Question: I'm trying to do a custom gallery with images shown in fullscreen mode and be able to swipe between different images with Previous Next buttons and with fingers.So for now I did the part with changing images with fingers,but I had to redesign my xml file and the whole structure and logic of my code and I need a little help or suggestions of how to add the new stuff.So the old code which I was using to swipe images with fingers was like this :
'''
this.requestWindowFeature(Window.FEATURE_NO_TITLE);
this.getWindow().setFlags(WindowManager.LayoutParams.FLAG_FULLSCREEN,WindowManager.LayoutParams.FLAG_FULLSCREEN);
HorizontalPager realViewSwitcher = new HorizontalPager(getApplicationContext());
ImageView img1 = new ImageView(getApplicationContext());
ImageView img2 = new ImageView(getApplicationContext());
ImageView img3 = new ImageView(getApplicationContext());
ImageView img4 = new ImageView(getApplicationContext());
ImageView img5 = new ImageView(getApplicationContext());
ImageView img6 = new ImageView(getApplicationContext());
img1.setImageResource(R.drawable.one);
img2.setImageResource(R.drawable.two);
img3.setImageResource(R.drawable.three);
img4.setImageResource(R.drawable.four);
img5.setImageResource(R.drawable.five);
img6.setImageResource(R.drawable.six);
realViewSwitcher.addView(img1);
realViewSwitcher.addView(img2);
realViewSwitcher.addView(img3);
realViewSwitcher.addView(img4);
realViewSwitcher.addView(img5);
realViewSwitcher.addView(img6);
setContentView(realViewSwitcher);
'''
And this code shows the image in fullscreen mode and I can swipe between them.Now I need to do something like this :

I want to be able to swipe images with buttons and finger.And my second question is how can I hide the bar in top (Back,Galler,Info) and the bar in bottom (Previous,Next) and show the image in Fullscreen mode and still be able to swipe images only with fingers.
Here is how my xml file looks :
'''
<?xml version="1.0" encoding="utf-8"?>
<RelativeLayout
xmlns:android="http://schemas.android.com/apk/res/android"
android:orientation="vertical"
android:layout_width="fill_parent"
android:layout_height="fill_parent" >
<ImageView
android:id="@+id/single_card"
android:src="@drawable/one"
android:layout_width="fill_parent"
android:layout_height="wrap_content" />
<RelativeLayout
android:id="@+id/actionbar"
android:layout_width="fill_parent"
android:layout_height="wrap_content"
android:background="#000000"
android:orientation="horizontal"
android:layout_gravity="center"
android:padding="10dp"
android:layout_alignParentTop="true" >
<Button
android:id="@+id/back_button"
android:text="Back"
android:layout_width="wrap_content"
android:layout_height="wrap_content"
android:layout_alignParentLeft="true"
android:background="#333333"
android:layout_centerVertical="true"
android:textSize="13dp"
android:textColor="#ffffff"
android:paddingLeft="10dp"
android:paddingRight="10dp"
android:paddingTop="5dp"
android:paddingBottom="5dp" />
<TextView
android:text="Gallery"
android:textStyle="bold"
android:textSize="15dp"
android:textColor="#FFFFFF"
android:id="@+id/single_msg_title"
android:layout_width="wrap_content"
android:layout_height="wrap_content"
android:layout_centerInParent="true"/>
<Button
android:id="@+id/info_button"
android:text="Info"
android:layout_width="wrap_content"
android:layout_height="wrap_content"
android:layout_alignParentRight="true"
android:background="#333333"
android:layout_centerVertical="true"
android:textSize="13dp"
android:textColor="#ffffff"
android:paddingLeft="10dp"
android:paddingRight="10dp"
android:paddingTop="5dp"
android:paddingBottom="5dp" />
</RelativeLayout>
<RelativeLayout
android:id="@+id/content"
android:layout_width="fill_parent"
android:layout_height="50dp"
android:layout_alignParentBottom="true"
android:background="#000000" >
<Button
android:id="@+id/previous_button"
android:text="Previous"
android:layout_width="wrap_content"
android:layout_height="wrap_content"
android:background="#333333"
android:layout_alignParentLeft="true"
android:textSize="13dp"
android:textColor="#ffffff"
android:paddingLeft="10dp"
android:paddingRight="10dp"
android:paddingTop="5dp"
android:paddingBottom="5dp"
android:layout_marginLeft="50dp"
android:layout_marginBottom="10dp"
android:layout_alignParentBottom="true" />
<Button
android:id="@+id/next_button"
android:text="Next"
android:layout_width="wrap_content"
android:layout_height="wrap_content"
android:background="#333333"
android:layout_alignParentRight="true"
android:textSize="13dp"
android:textColor="#ffffff"
android:paddingLeft="10dp"
android:paddingRight="10dp"
android:paddingTop="5dp"
android:paddingBottom="5dp"
android:layout_marginRight="50dp"
android:layout_marginBottom="10dp"
android:layout_alignParentBottom="true" />
</RelativeLayout>
</RelativeLayout>
'''
Thanks in advance!!! Any help,suggestions or links with example are welcomed!
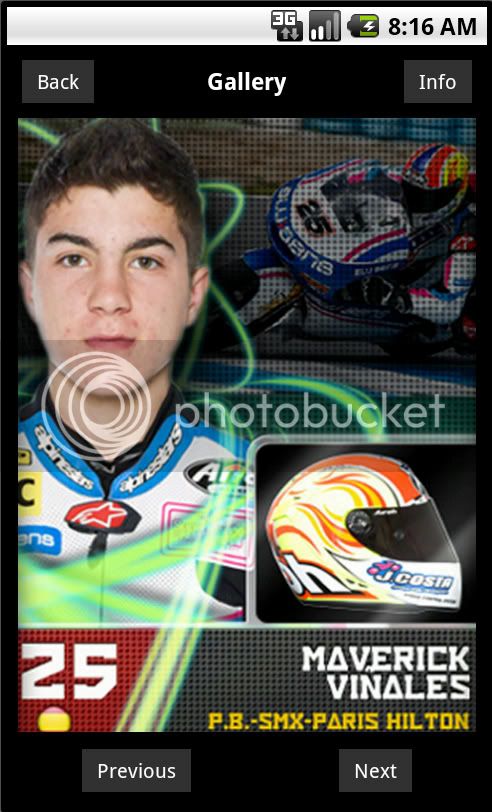
Answer: Use the view Flow project to do this. your code with adding imageViews is not a good solution at all.
see <URL> on gitHub. there are examples with images also. all you do is add this layout in the activity, make an image adapter and thats it.